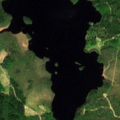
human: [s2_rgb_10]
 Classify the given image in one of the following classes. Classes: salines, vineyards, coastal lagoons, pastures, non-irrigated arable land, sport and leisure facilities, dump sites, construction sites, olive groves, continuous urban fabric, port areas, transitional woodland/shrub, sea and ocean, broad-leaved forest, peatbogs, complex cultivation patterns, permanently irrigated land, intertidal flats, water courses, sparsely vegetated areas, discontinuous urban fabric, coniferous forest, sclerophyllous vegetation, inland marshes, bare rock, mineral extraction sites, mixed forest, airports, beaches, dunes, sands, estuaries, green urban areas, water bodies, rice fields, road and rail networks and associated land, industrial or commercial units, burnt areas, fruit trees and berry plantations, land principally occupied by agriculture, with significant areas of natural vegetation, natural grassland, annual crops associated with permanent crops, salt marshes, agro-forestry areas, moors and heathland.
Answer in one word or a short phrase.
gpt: coniferous forest, mixed forest, water bodies